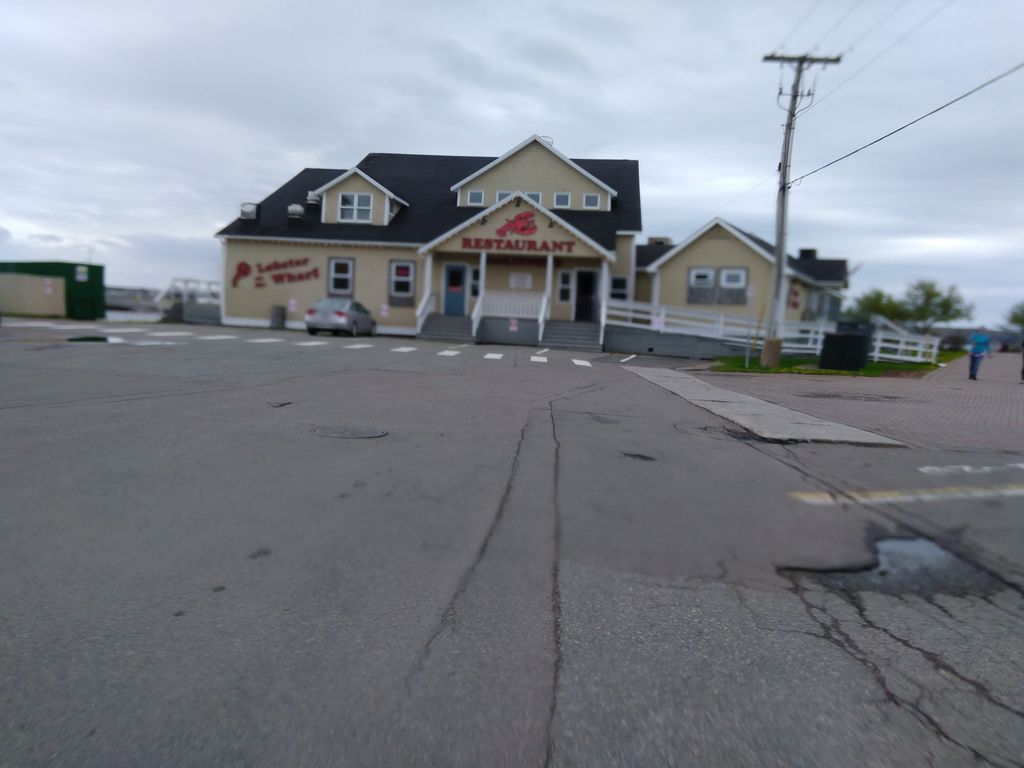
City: charlottetown